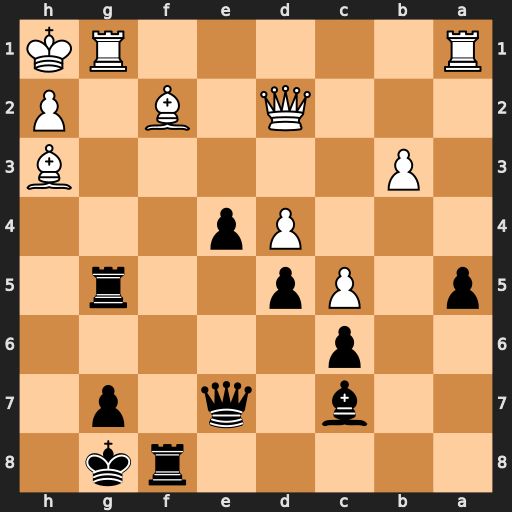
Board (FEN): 5rk1/2b1q1p1/2p5/p1Pp2r1/3Pp3/1P5B/3Q1B1P/R5RK
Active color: b
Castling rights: -
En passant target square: -
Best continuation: Rh5 Bg3 Rxh3 Bxc7 Qxc7